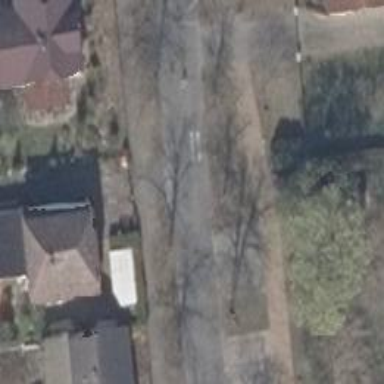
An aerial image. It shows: Residential road with asphalt surface. There are sidewalks on both sides of the road.